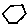
Label: hexagon